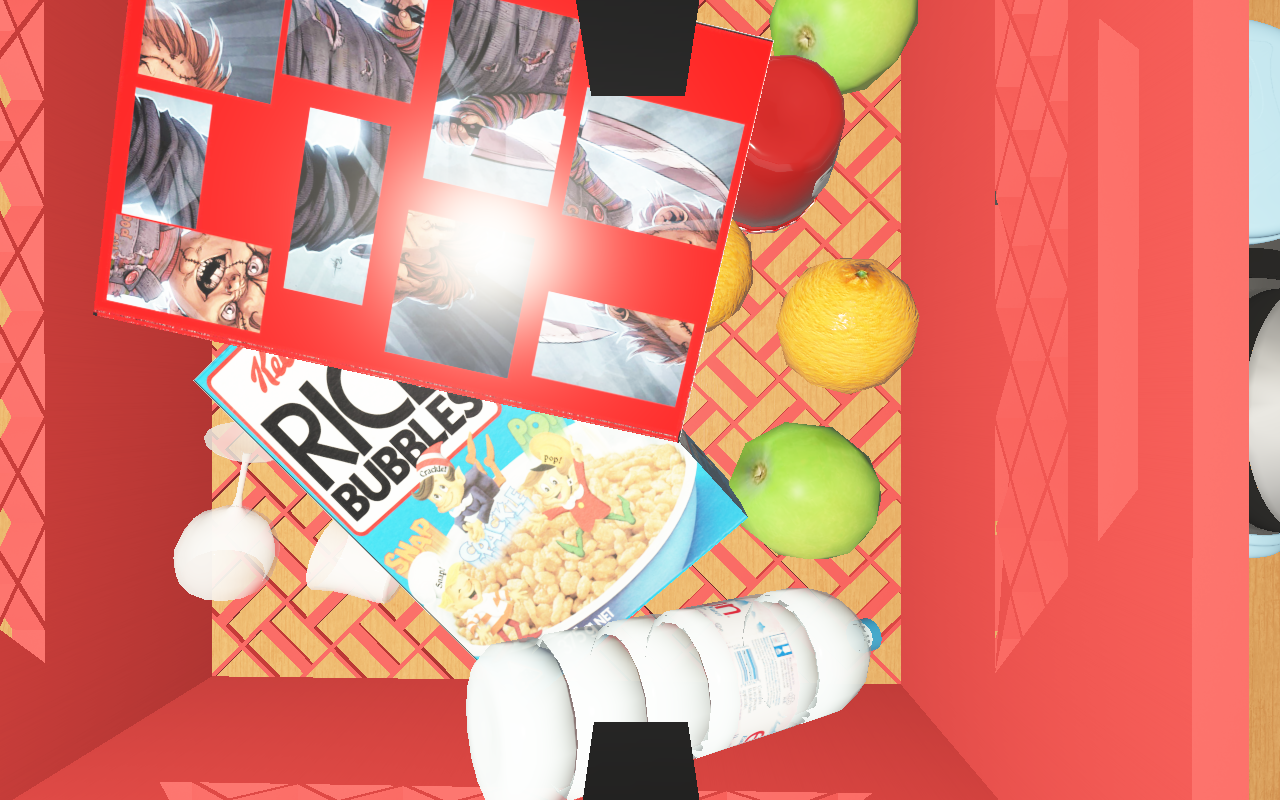
Objects in the scene:
water bottle
apple
orange
spoon
glass
wineglass
honey jar
jam jar
cereal box
cereal box
biscuit box